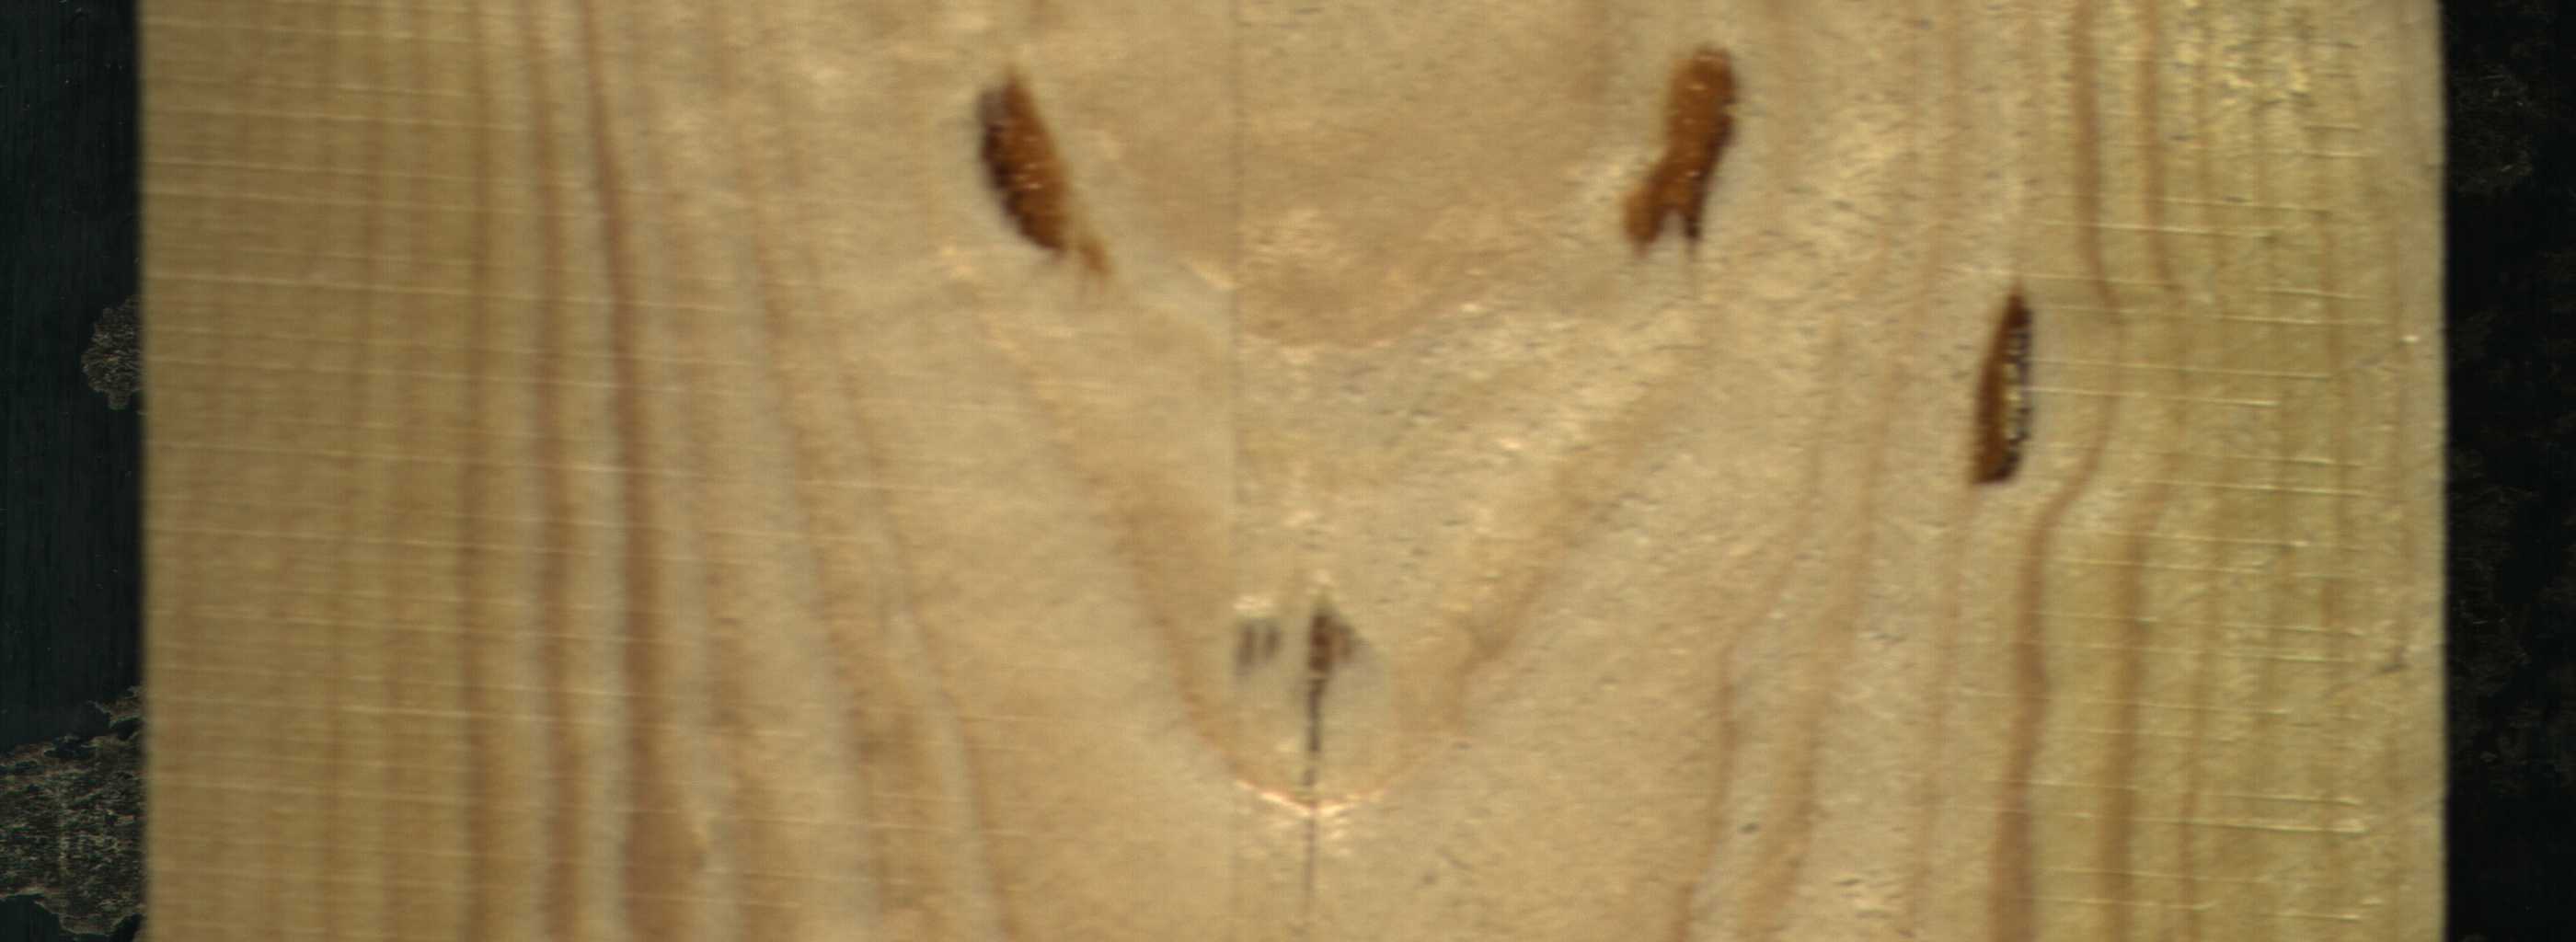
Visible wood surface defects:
resin
resin
resin
resin